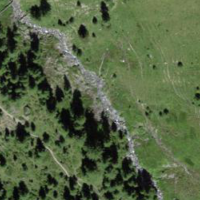
EUNIS habitat code: 26
Species observed at this site:
Ajuga pyramidalis